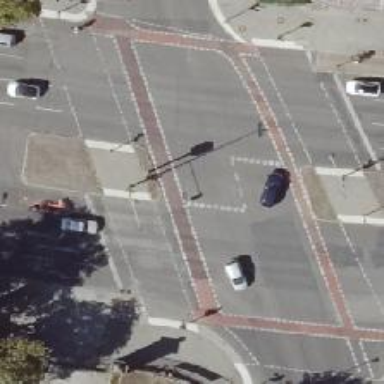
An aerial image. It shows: Road crossing with traffic signals.